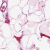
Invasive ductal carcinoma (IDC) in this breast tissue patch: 0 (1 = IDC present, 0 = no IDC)